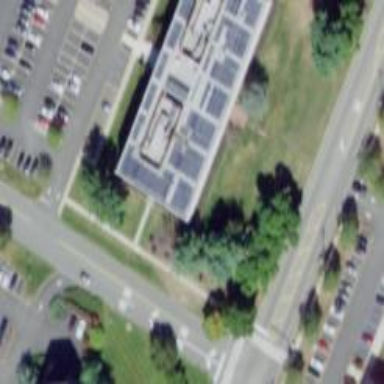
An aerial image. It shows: Commercial building.